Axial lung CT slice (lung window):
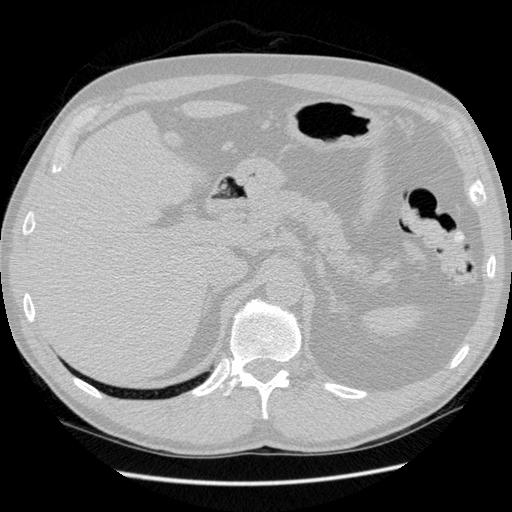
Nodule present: no